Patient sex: F
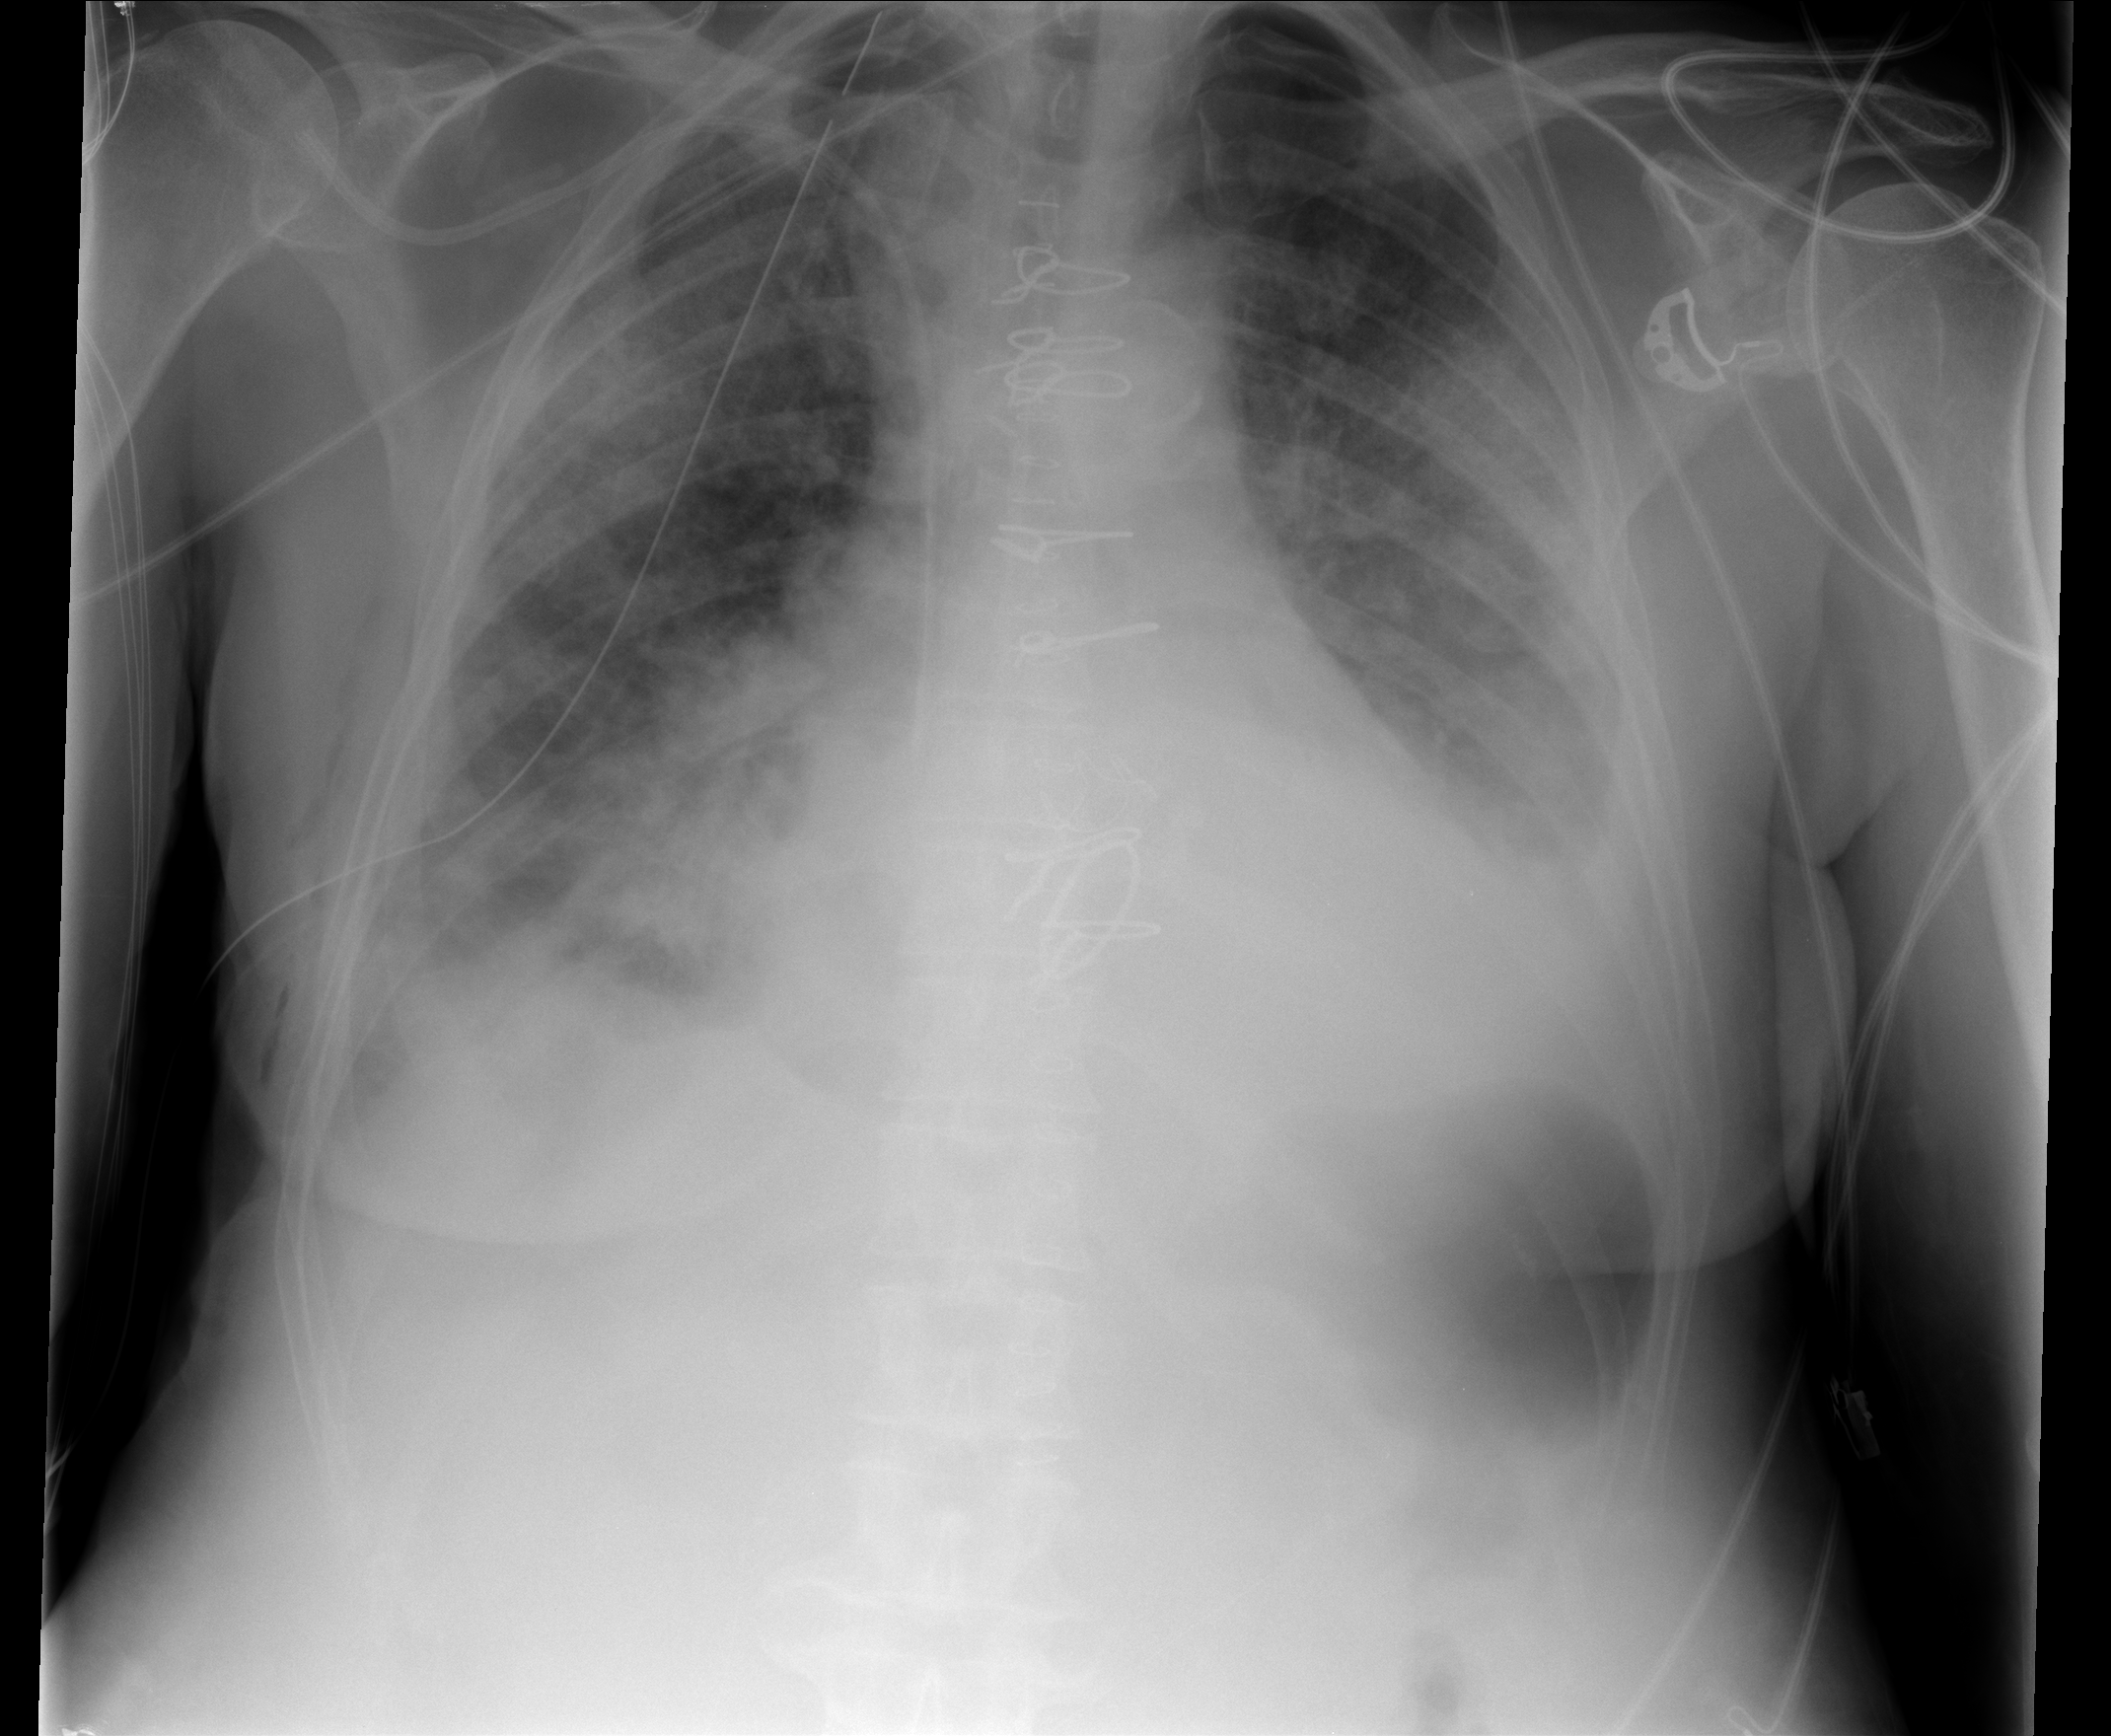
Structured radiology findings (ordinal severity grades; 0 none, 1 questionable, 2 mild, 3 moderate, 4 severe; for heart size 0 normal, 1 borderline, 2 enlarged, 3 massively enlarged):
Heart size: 2
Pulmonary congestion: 3
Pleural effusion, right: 2
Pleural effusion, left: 3
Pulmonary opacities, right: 3
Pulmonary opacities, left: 3
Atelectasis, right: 3
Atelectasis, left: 3